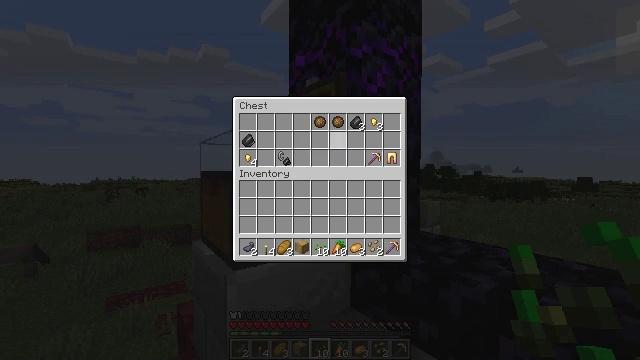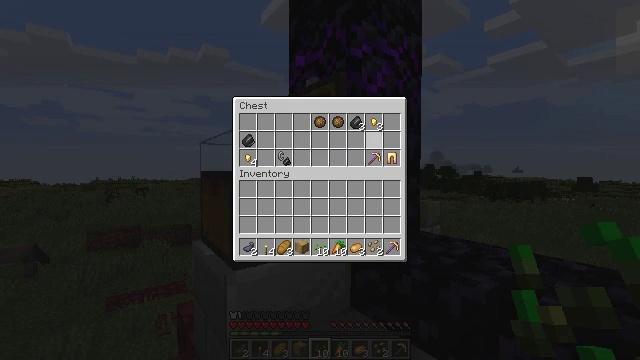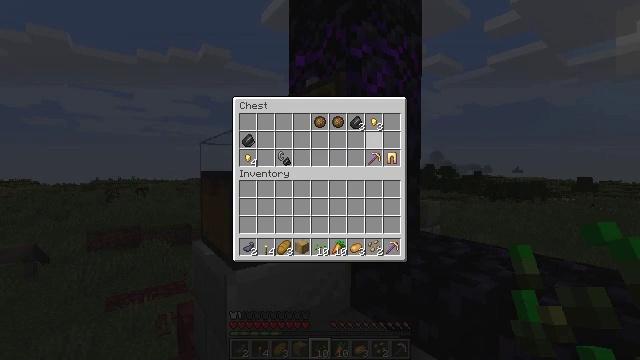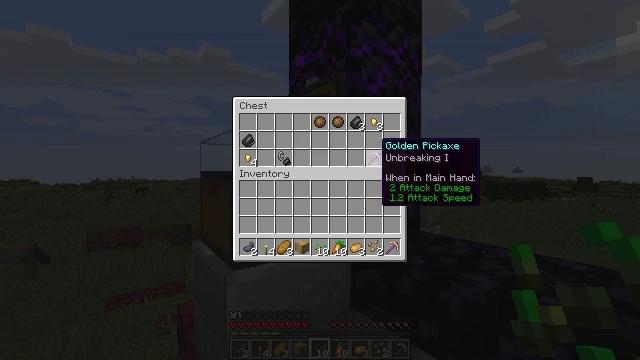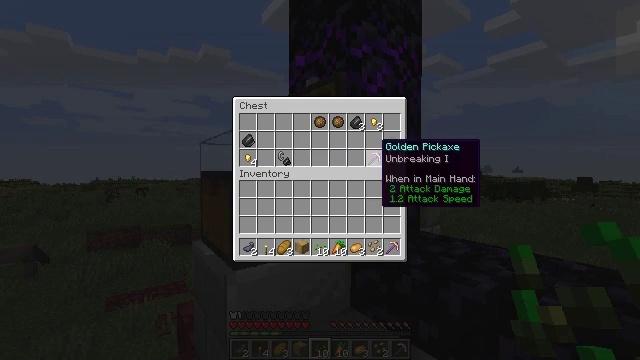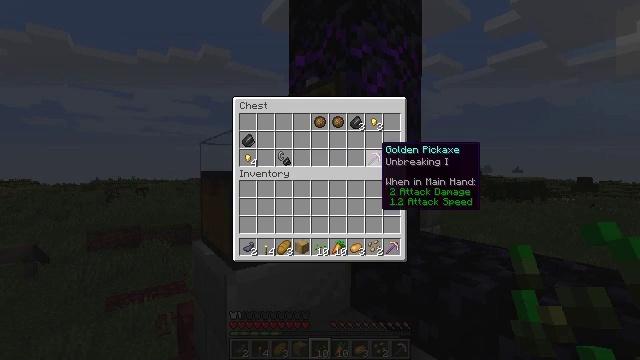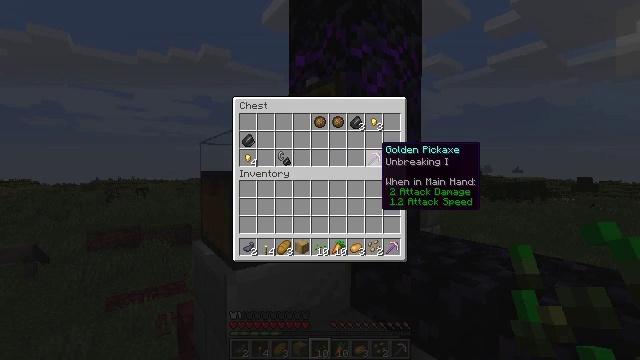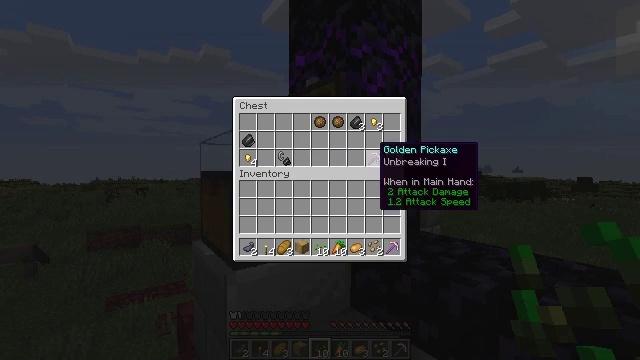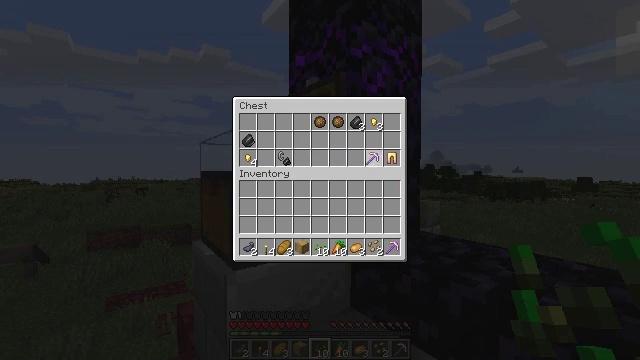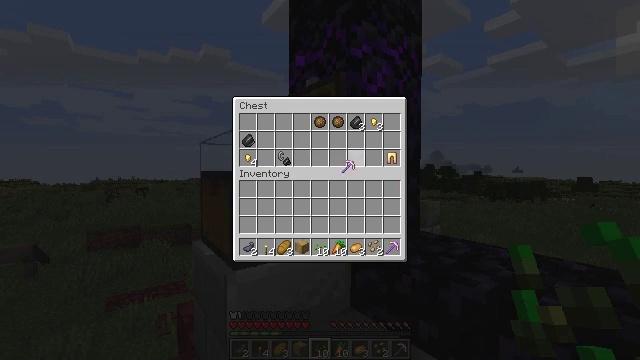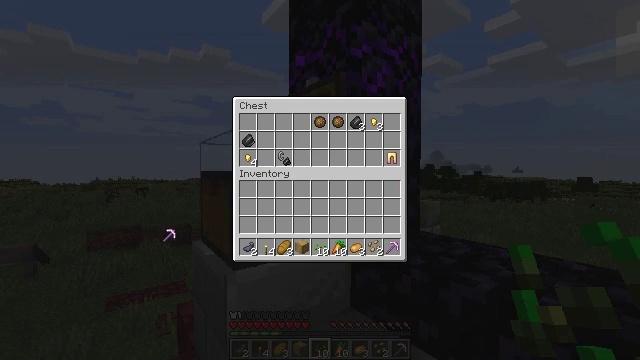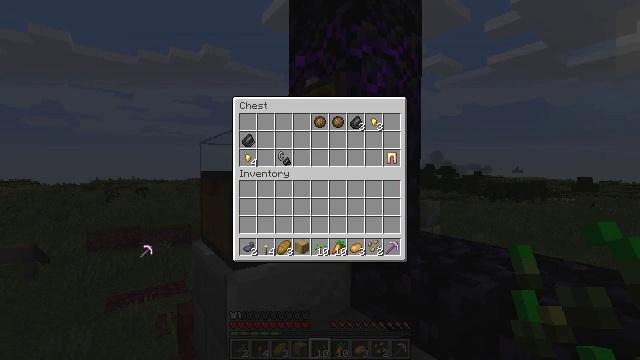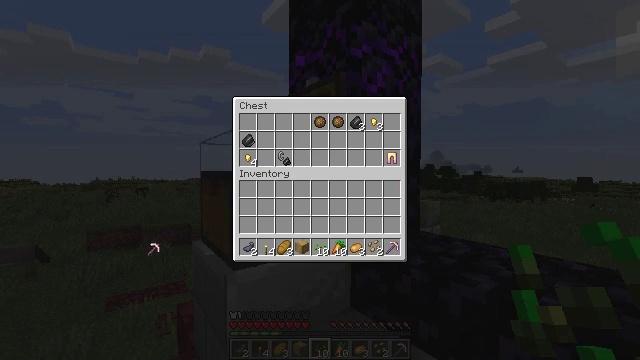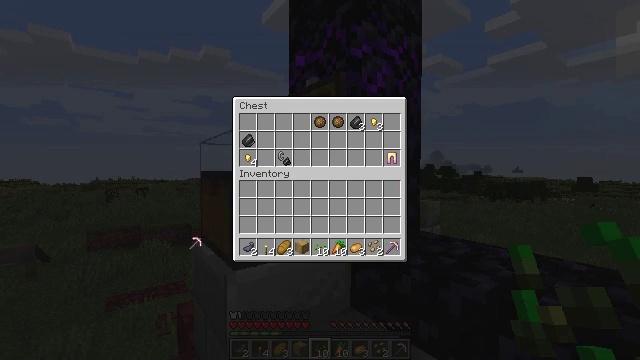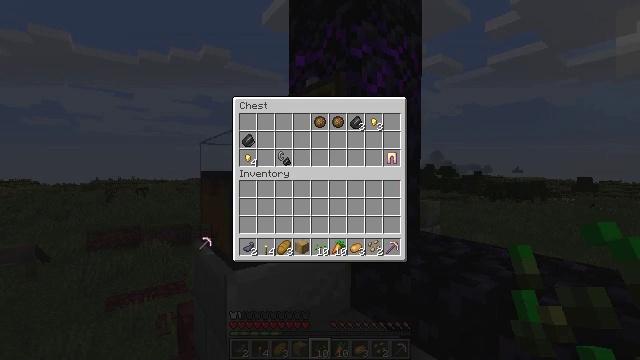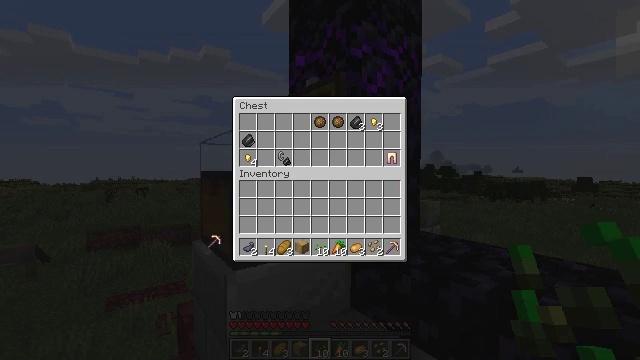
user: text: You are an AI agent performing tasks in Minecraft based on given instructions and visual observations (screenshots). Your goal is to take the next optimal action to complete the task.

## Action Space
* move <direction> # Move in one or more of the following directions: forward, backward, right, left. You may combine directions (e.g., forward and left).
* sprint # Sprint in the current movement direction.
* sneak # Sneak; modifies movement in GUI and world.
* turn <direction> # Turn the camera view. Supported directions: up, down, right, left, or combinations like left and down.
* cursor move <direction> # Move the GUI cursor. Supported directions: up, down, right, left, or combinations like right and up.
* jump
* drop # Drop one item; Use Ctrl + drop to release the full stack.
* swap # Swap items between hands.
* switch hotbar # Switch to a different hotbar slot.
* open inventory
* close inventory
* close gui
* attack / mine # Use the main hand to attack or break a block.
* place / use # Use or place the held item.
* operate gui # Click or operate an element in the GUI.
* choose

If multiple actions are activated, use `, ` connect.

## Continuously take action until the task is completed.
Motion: motion action
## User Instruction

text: Remove leather leggings from the inventory.
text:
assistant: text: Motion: turn right
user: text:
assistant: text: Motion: no_op
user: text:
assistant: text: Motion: turn down
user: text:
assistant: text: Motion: no_op
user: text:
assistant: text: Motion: no_op
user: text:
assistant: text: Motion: no_op
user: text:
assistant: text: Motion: no_op
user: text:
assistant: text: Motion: attack / mine
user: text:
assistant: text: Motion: turn left and down, attack / mine
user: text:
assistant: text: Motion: turn left and down
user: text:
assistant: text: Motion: turn left and down
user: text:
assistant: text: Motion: turn right
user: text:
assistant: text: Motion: turn right
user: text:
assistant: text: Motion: turn right
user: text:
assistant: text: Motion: turn right
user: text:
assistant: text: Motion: no_op
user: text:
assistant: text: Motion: turn right and up
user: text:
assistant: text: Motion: no_op
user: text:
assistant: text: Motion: no_op
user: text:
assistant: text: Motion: no_op
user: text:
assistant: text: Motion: turn right and up
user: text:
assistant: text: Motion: no_op
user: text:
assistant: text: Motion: no_op
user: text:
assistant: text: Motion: no_op
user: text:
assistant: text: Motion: attack / mine
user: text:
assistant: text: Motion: attack / mine
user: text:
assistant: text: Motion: no_op
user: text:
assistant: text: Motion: no_op
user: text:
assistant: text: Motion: no_op
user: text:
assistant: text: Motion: no_op